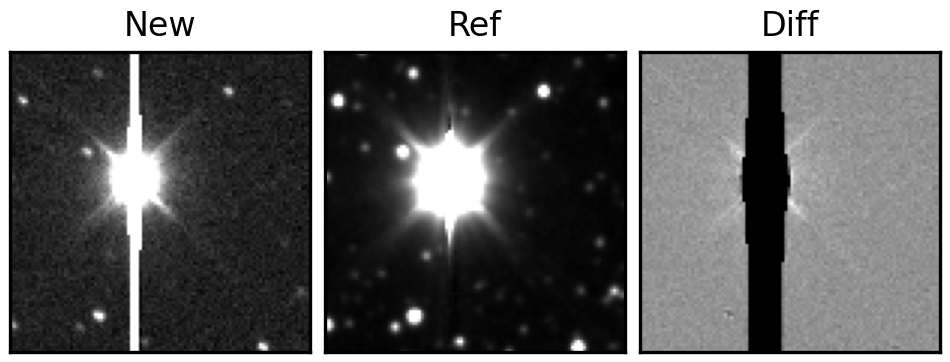
Label: bogus